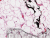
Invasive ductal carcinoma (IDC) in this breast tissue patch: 0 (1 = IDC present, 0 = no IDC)